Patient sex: F
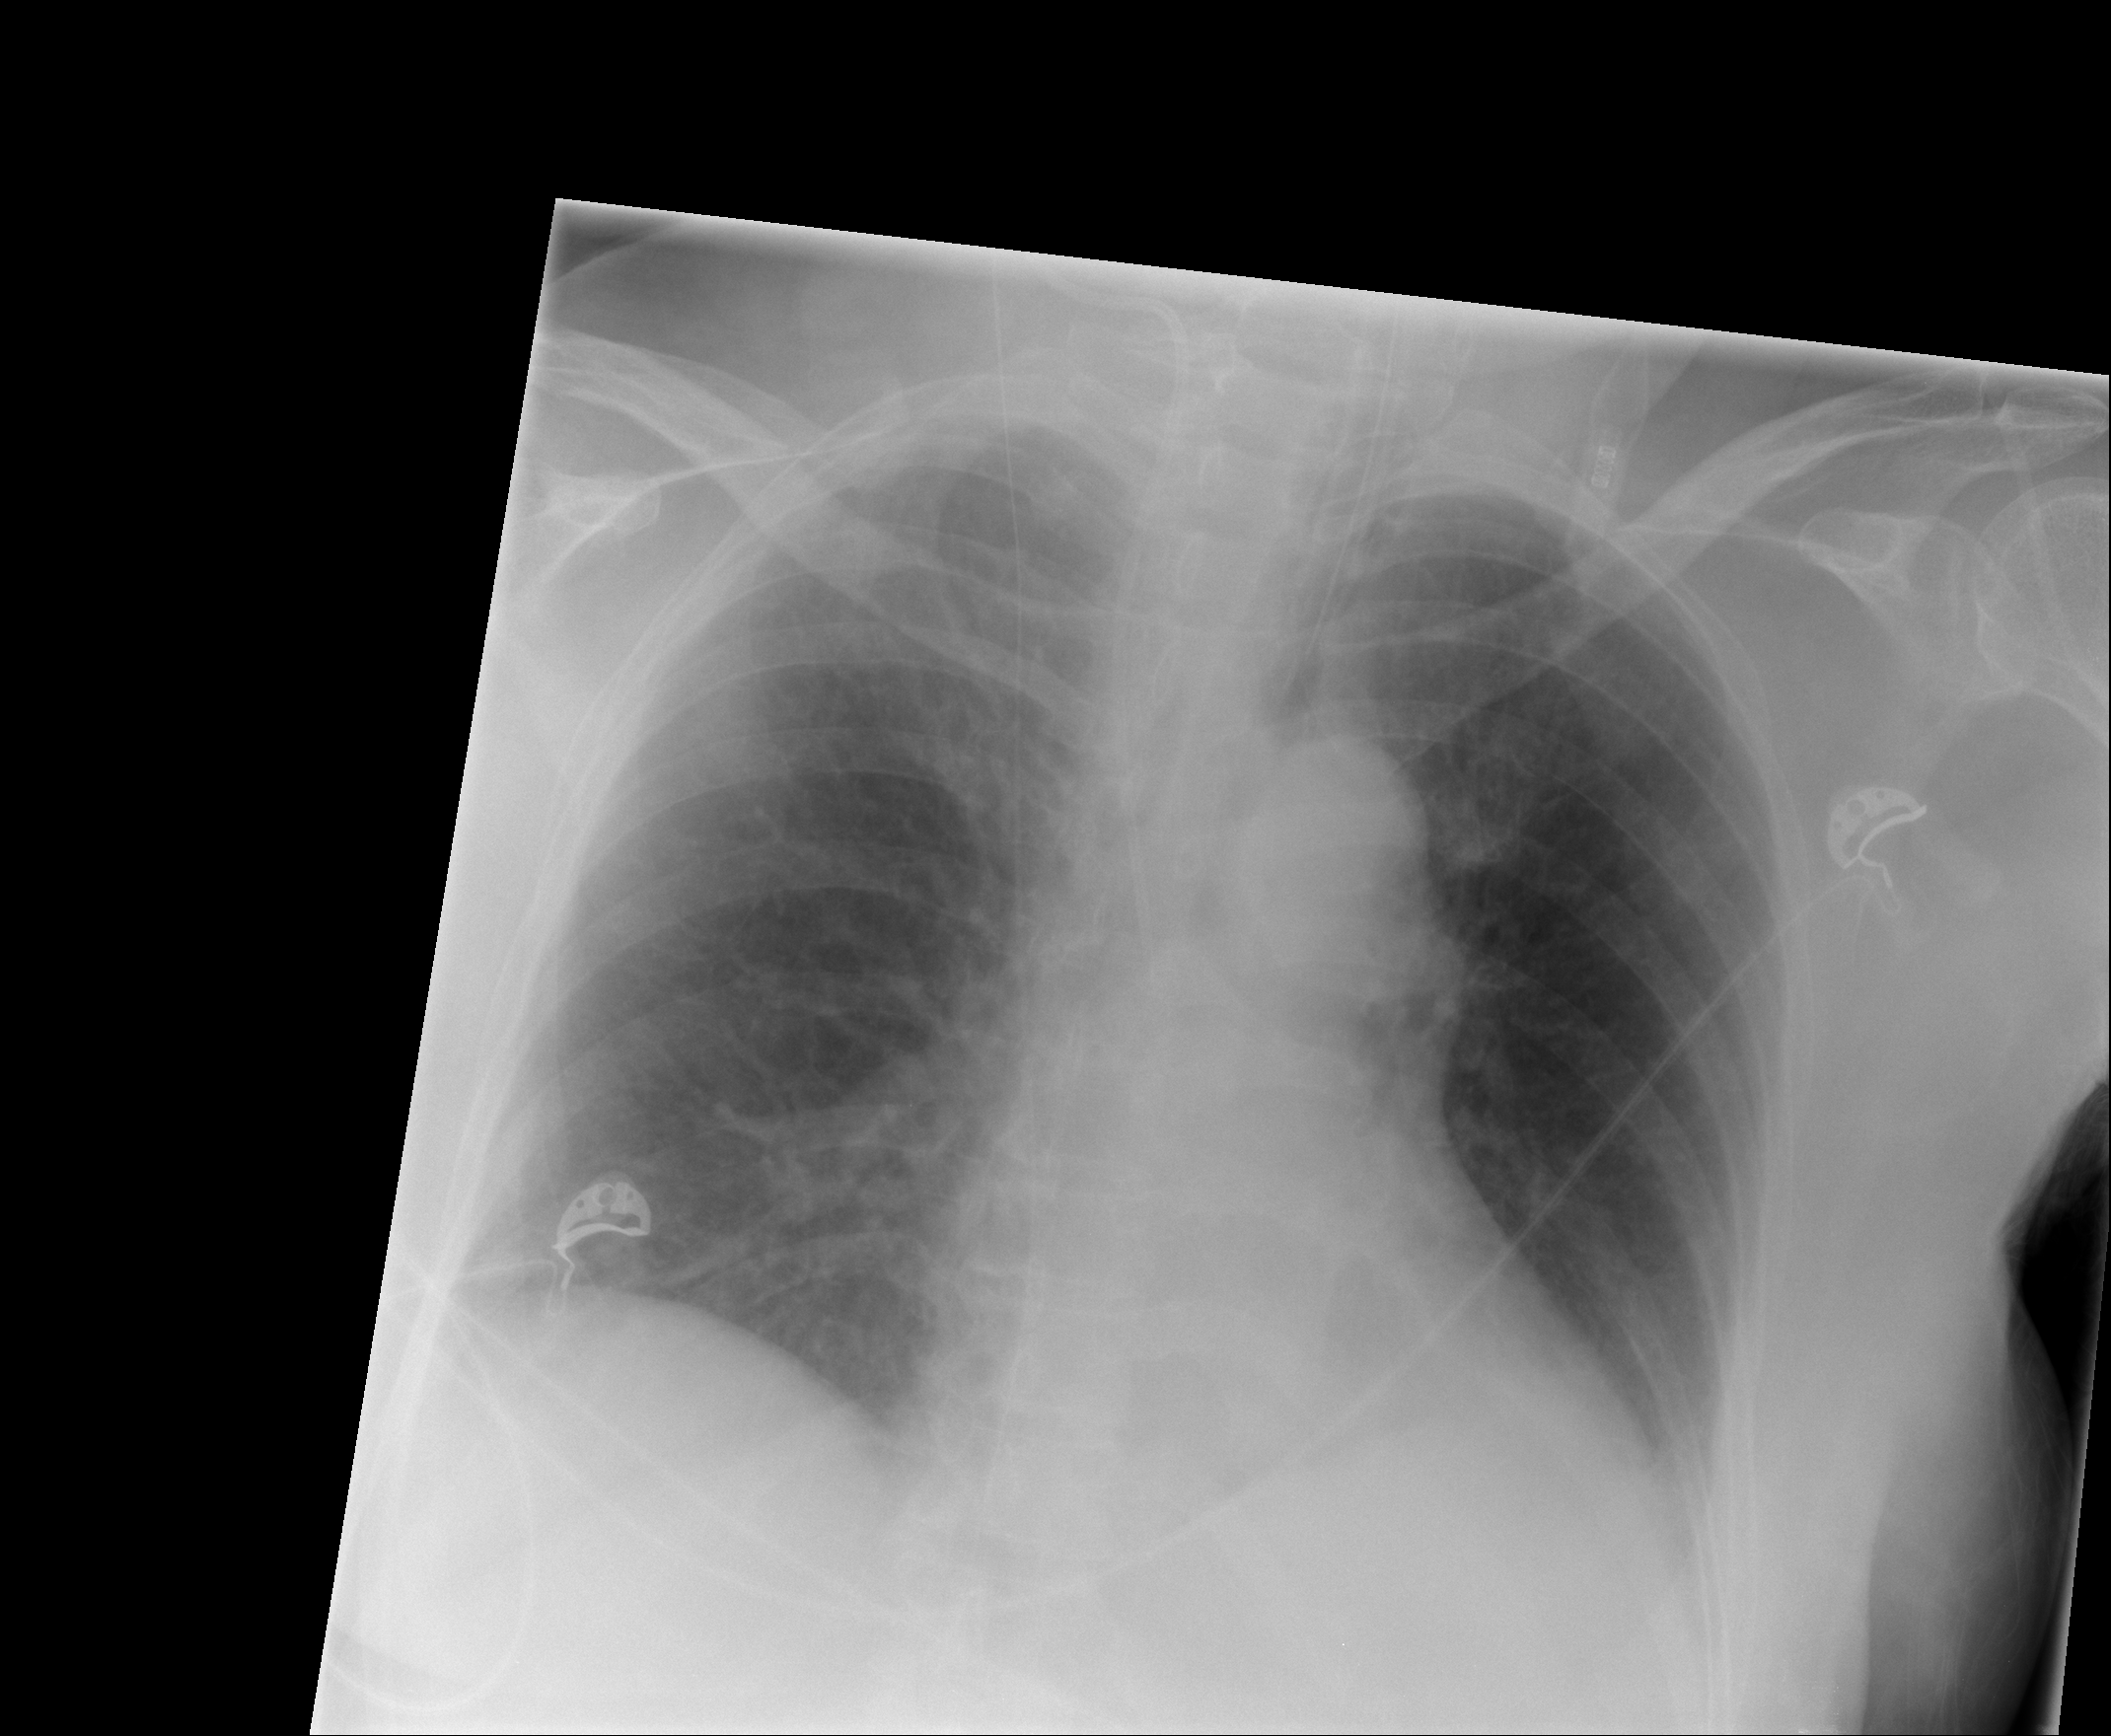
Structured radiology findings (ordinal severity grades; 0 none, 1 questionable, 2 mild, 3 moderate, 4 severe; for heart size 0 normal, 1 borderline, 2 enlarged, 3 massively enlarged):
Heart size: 0
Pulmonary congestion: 1
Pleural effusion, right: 0
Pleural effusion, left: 0
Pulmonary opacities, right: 0
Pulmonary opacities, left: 0
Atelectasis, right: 0
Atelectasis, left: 2